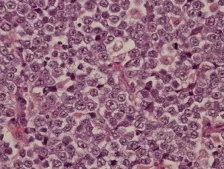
Immunohistochemical examination revealed that the gallbladder tumor was not similar to the original nasal melanoma. HMB-45 staining was far less positive in the gallbladder tumor than in the nasal tumor. (a) Gallbladder tumor, HE staining.
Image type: pathology (immunostaining)